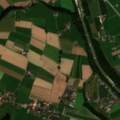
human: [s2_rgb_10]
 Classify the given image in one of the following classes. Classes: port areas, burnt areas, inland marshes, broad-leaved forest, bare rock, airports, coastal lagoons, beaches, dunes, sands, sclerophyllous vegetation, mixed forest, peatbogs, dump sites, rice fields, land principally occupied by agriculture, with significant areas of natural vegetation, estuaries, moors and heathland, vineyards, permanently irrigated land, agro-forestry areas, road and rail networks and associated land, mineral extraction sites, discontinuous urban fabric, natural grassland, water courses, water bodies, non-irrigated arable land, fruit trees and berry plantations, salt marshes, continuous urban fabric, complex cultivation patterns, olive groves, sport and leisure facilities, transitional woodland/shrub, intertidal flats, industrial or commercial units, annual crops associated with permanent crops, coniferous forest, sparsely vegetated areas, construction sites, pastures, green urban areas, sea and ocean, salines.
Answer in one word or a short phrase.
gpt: discontinuous urban fabric, non-irrigated arable land, pastures, coniferous forest